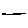
Label: line